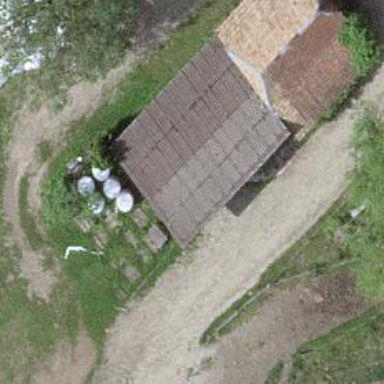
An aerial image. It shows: Rural barn.